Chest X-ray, PA view. Patient: 66 years old, sex F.
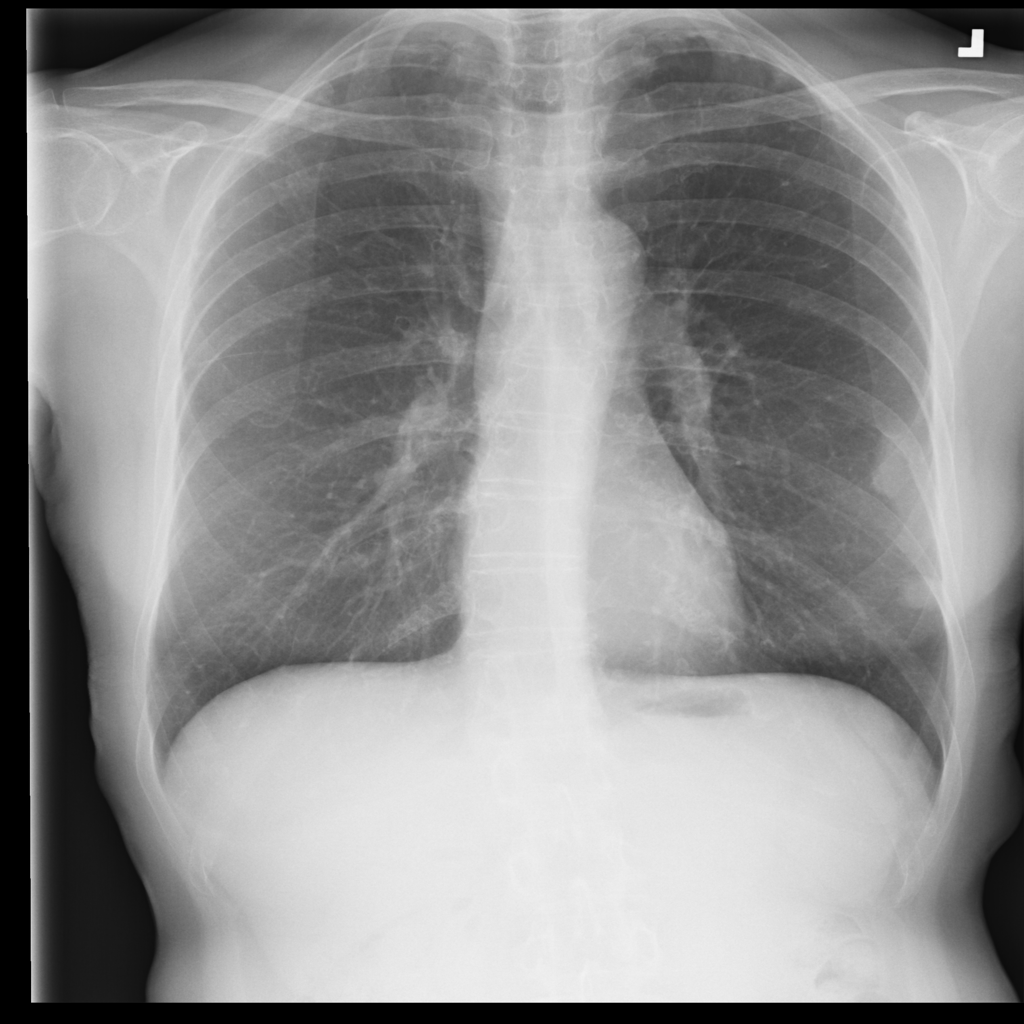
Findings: Infiltration, Pleural_Thickening